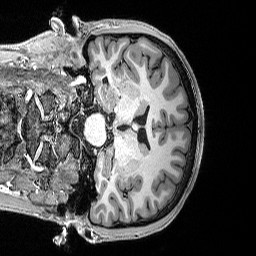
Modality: T1w
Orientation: coronal
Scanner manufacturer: siemens
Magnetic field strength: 3 T
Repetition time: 2.53 s
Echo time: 0.0033 s